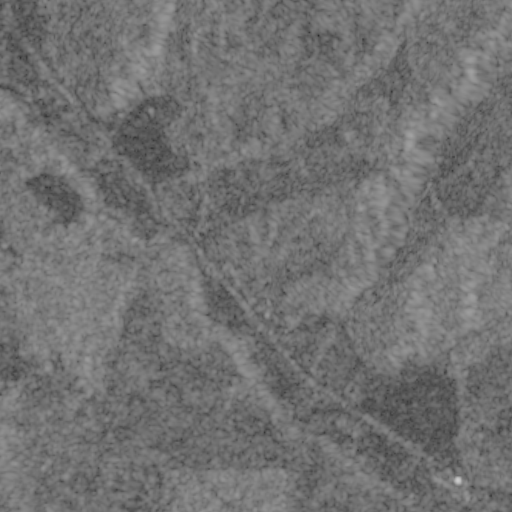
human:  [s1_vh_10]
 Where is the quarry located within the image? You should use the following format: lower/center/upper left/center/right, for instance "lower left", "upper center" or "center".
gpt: The quarry is located in the lower right of the image.
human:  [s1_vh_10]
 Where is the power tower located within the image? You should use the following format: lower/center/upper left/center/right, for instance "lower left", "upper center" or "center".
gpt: There is no power tower in the image.

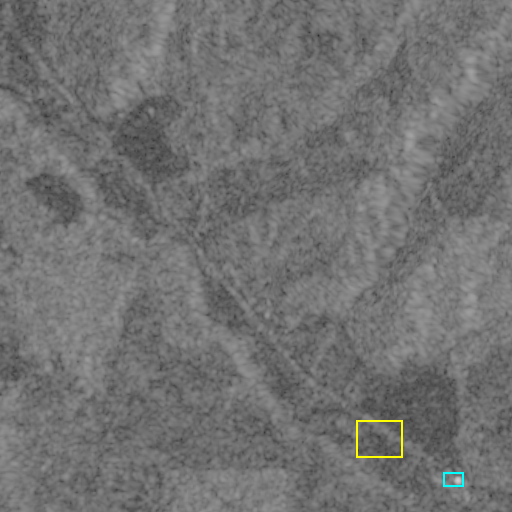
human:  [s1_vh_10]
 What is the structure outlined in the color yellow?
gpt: The structure outlined in yellow is a quarry.
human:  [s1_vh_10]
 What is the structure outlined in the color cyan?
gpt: The structure outlined in cyan is a building.
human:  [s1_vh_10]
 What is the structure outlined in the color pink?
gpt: There is no pink outline.